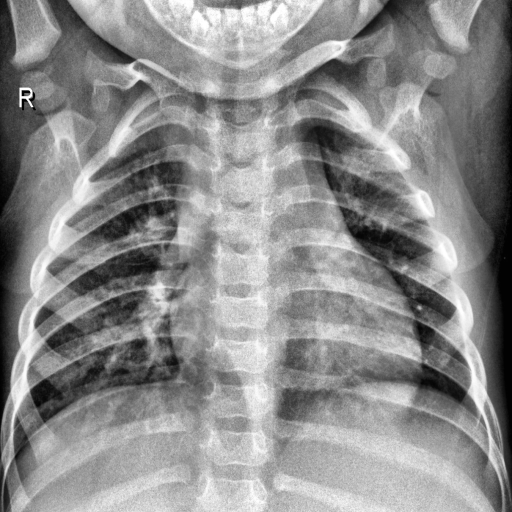
Finding: NORMAL